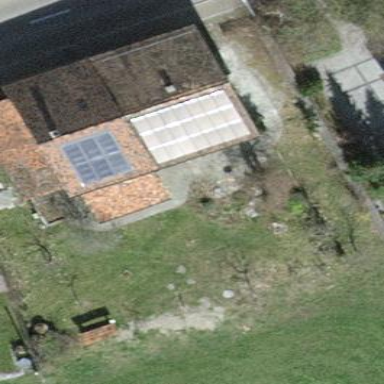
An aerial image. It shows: Detached building with gabled roof.